【题型】证明题　【知识点】解析几何　【难度】medium
如图1，已知抛物线\(\tau\)的方程为\(x^2 = y\)，直线\(l\)的方程为\(y = kx + 1\)，直线\(l\)交抛物线\(\tau\)于\(A(x_1,y_1)\)、\(B(x_2,y_2)\)两点\((x_1 < x_2)\)，\(O\)为坐标原点。

\noindent
(1) 若\(k = 0\)，求\(\triangle AOB\)的面积的大小；

\noindent
(2) \(\angle AOB\)的大小是否是定值？证明你的结论；

\noindent
(3) 如图2，过点\(A\)、\(B\)分别作抛物线的切线\(AP\)和\(BP\)（两切线交点为\(P\)），\(AP\)、\(BP\)分别与\(x\)轴交于\(M\)、\(N\)，求\(\triangle MNP\)面积的最小值。

\vspace{1em}

\noindent
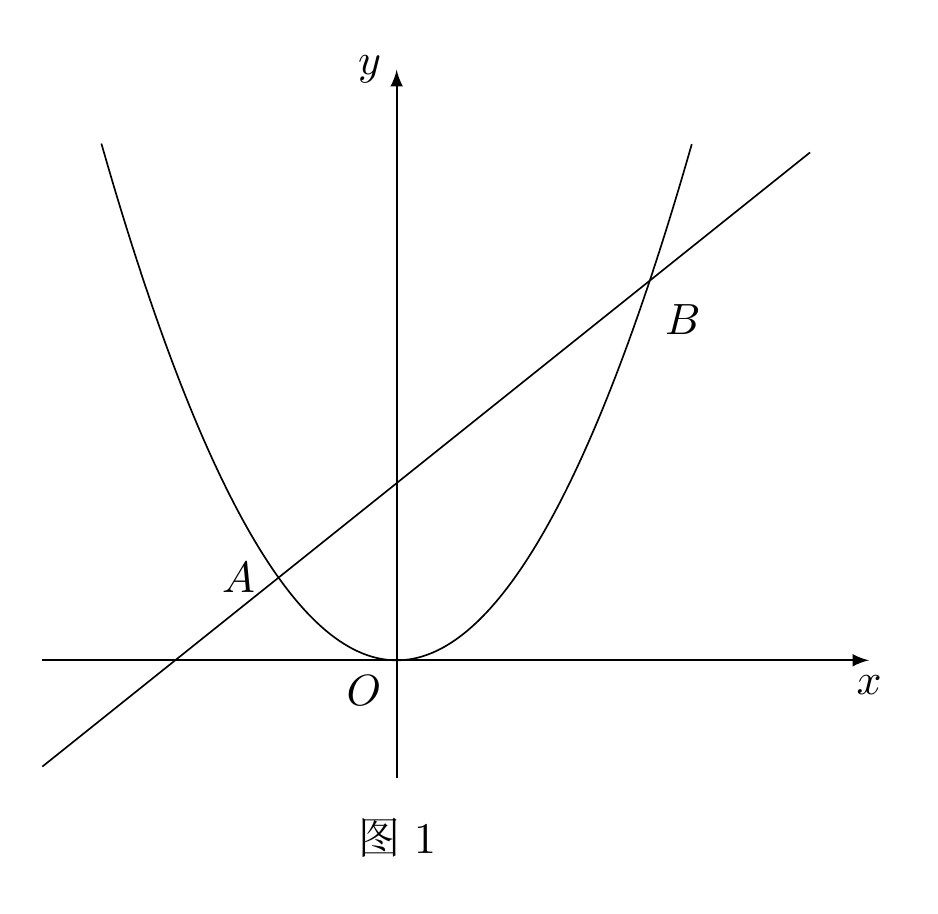
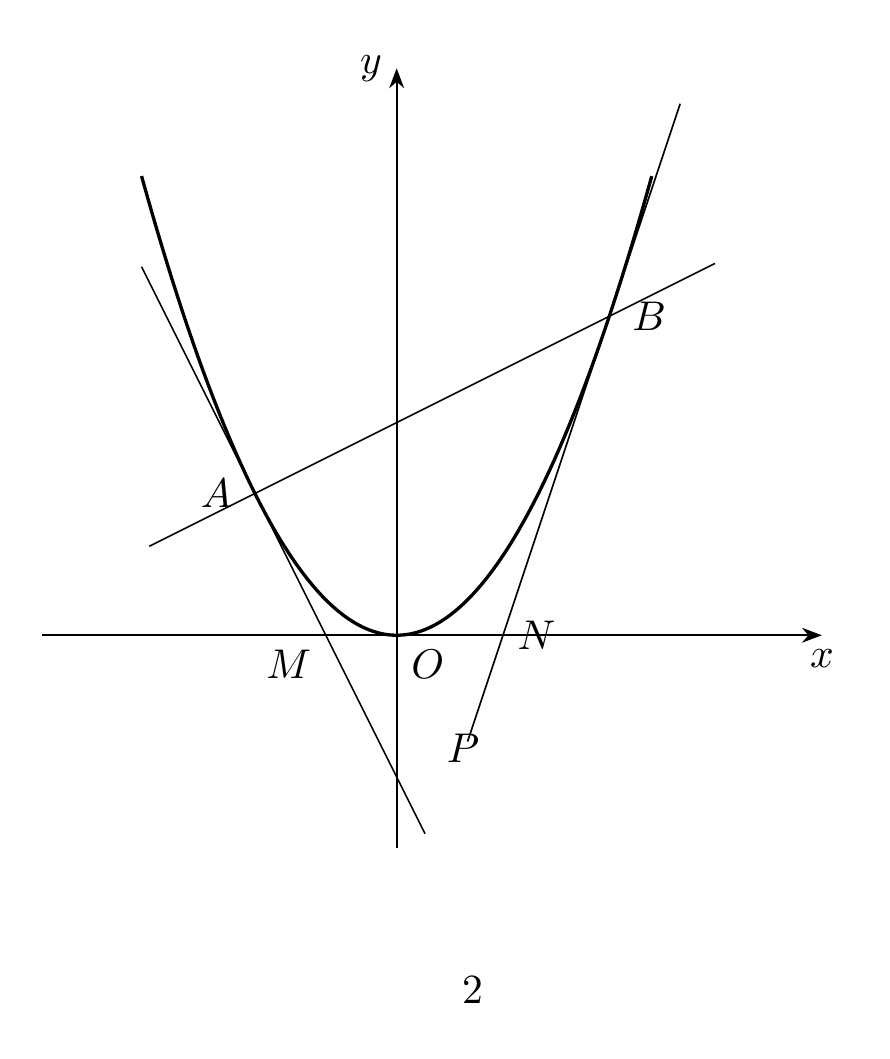
【解答】
【答案】(1)1

\noindent
(2) 是定值，证明见解析

\noindent
(3)\(\frac{1}{2}\)

\vspace{1em}

\noindent
【知识点】求在曲线上一点处的切线方程（斜率）、根据韦达定理求参数、抛物线中的三角形或四边形面积问题

\vspace{1em}

\noindent
【分析】（1）求得\(A\)、\(B\)的坐标，进而求得\(\triangle AOB\)的面积。

\noindent
（2）通过证明\(\overrightarrow{OA} \cdot \overrightarrow{OB} = 0\)来得到\(\angle AOB\)的大小是定值。

\noindent
（3）利用导数求得切线方程，求得\(M\)、\(N\)、\(P\)的坐标，进而求得\(\triangle MNP\)面积的表达式，并根据二次函数的性质求得其最小值。

\vspace{1em}

\noindent
【详解】（1）当\(k = 0\)时，直线\(l\)的方程为\(y = 1\)，

\noindent
由
\[
\begin{cases}
x^2 = y \\
y = 1
\end{cases}
\]
解得\(x_1 = 1\)，\(x_2 = -1\)，

\noindent
所以\(\triangle AOB\)的面积为\(\frac{1}{2} \times 2 \times 1 = 1\)。

\vspace{1em}

\noindent
（2）由（1）中发现\(\triangle AOB\)为等腰直角三角形，猜测\(\angle AOB = 90^\circ\)。

\noindent
证明：\(\overrightarrow{OA} \cdot \overrightarrow{OB} = x_1x_2 + y_1y_2 = x_1x_2 + x_1^2x_2^2\)，

\noindent
由
\[
\begin{cases}
y = kx + 1 \\
y = x^2
\end{cases}
\]
得\(x^2 - kx - 1 = 0\)，即\(x_1x_2 = -1\)，\(\Delta = k^2 + 4 > 0\)，

\noindent
所以\(\overrightarrow{OA} \cdot \overrightarrow{OB} = -1 + 1 = 0\)，所以\(\angle AOB = 90^\circ\)为定值。

\vspace{1em}

\noindent
（3）\(A(x_1,x_1^2)\)，\(B(x_2,x_2^2)\)，对函数\(y = x^2\)求导得到\(y' = 2x\)，

\noindent
所以\(AP\)方程为\(y - x_1^2 = 2x_1(x - x_1)\)，整理得\(y = 2x_1x - x_1^2\)，

\noindent
同理\(BP\)方程为\(y = 2x_2x - x_2^2\)，

\noindent
分别令\(y = 0\)得到\(M\left(\frac{x_1}{2},0\right)\)，\(N\left(\frac{x_2}{2},0\right)\)，

\noindent
由
\[
\begin{cases}
y = 2x_1x - x_1^2 \\
y = 2x_2x - x_2^2
\end{cases}
\]
解得\(P\left(\frac{x_1 + x_2}{2},x_1x_2\right)\)，

\noindent
由第（2）小题，\(x^2 - kx - 1 = 0\)，得到
\[
\begin{cases}
x_1 + x_2 = k \\
x_1x_2 = -1
\end{cases}
\]
\noindent
所以\(S = \frac{|x_1 - x_2|}{4}|x_1x_2| = \frac{|x_1 - x_2|}{4} = \frac{\sqrt{k^2 + 4}}{4} \geq \frac{1}{2}\)，

\noindent
所以\(\triangle MNP\)面积的最小值为\(\frac{1}{2}\)。

\vspace{1em}

\noindent
【点睛】求直线和圆锥曲线交点的坐标，可以通过联立方程组来进行求解，如果含有参数，则可以考虑利用根与系数关系来对问题进行求解，此时如果直线和圆锥曲线有两个不同的公共点，则需要利用判别式来进行确认。